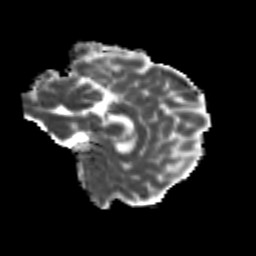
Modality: MD
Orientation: sagittal
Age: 25
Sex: female
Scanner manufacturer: siemens
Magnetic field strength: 3 T
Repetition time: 3.5 s
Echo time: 0.104 s